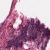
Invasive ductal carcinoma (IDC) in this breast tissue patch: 0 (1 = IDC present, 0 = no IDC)